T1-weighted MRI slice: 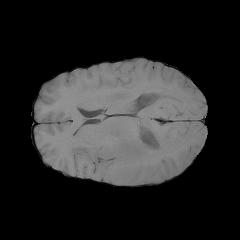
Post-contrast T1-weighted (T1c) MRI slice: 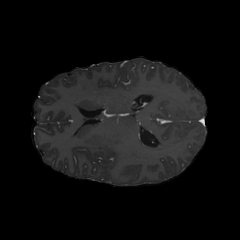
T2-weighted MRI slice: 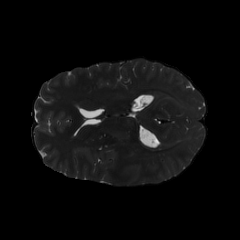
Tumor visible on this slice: no